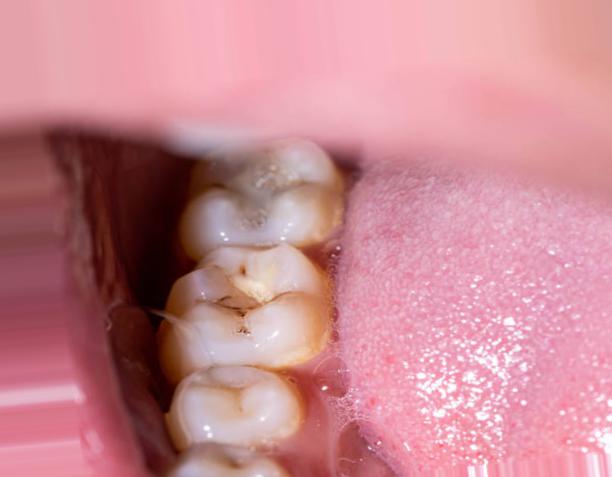
Condition: Caries